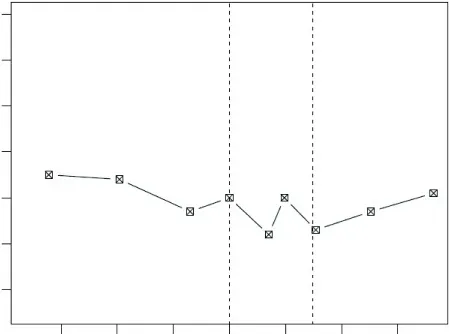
Lung function before and after positive sputum culture for
Elizabethkingia miricola. . Dotted lines represent the time period between which four sputum cultures were positive for
E. miricola.
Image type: chart (chart)